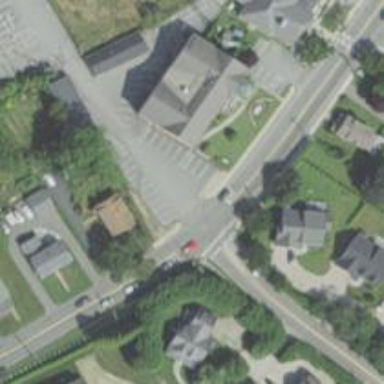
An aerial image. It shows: Road with stop sign.